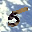
Label: 5